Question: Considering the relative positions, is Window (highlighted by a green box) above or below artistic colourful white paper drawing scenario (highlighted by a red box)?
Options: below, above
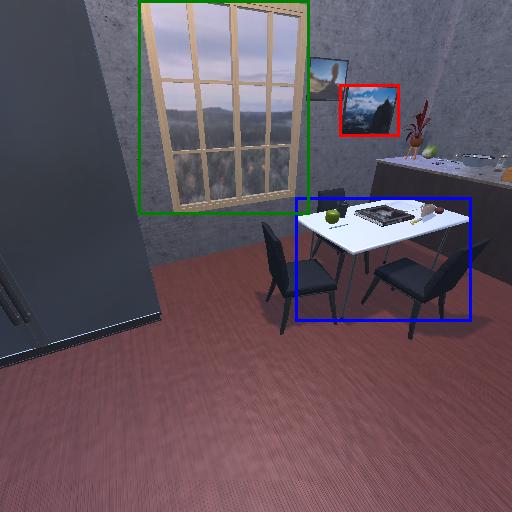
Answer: below